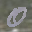
Label: 0